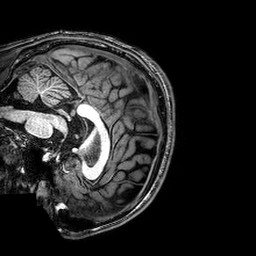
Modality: T1w
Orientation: sagittal
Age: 19
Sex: male